Question: I've a undirected graph composed of ~300 nodes. The graph is composed of multiple connected graphs (example below with a undirected graph composed of 5 connected graph). Using R, how can I extract each connected sub-graph, and their node and edge count. My graph is represented by a two-column data.frame:
'''
node1 node2
node1 node3
node2 node5
...
'''
With the example below, the expected result would be
'''
Subgraph NodeCount EdgeCount
1 2 1
2 4 3
3 2 1
4 2 1
5 2 1
'''
Thanks

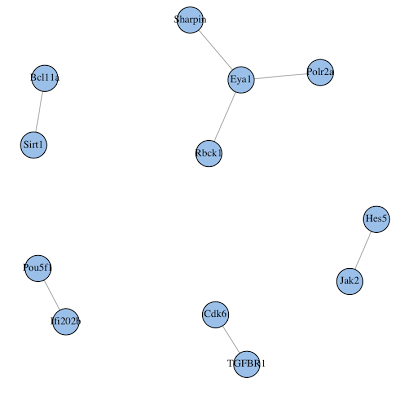
Answer: You can do it like this:
'''
library(igraph)
set.seed(1)
g <- simplify(graph.compose(graph.ring(10), graph.star(5, mode = "undirected"))) + edge("7", "8")
dg <- decompose.graph(g)
t(sapply(seq_along(dg), function(x) c(Subgraph = x, NodeCount = vcount(dg[[x]]), EdgeCount = ecount(dg[[x]]))))
# Subgraph NodeCount EdgeCount
# [1,] 1 7 12
# [2,] 2 2 1
# [3,] 3 1 0
'''
The example graph looks like this ('plot(g)'):